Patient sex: M
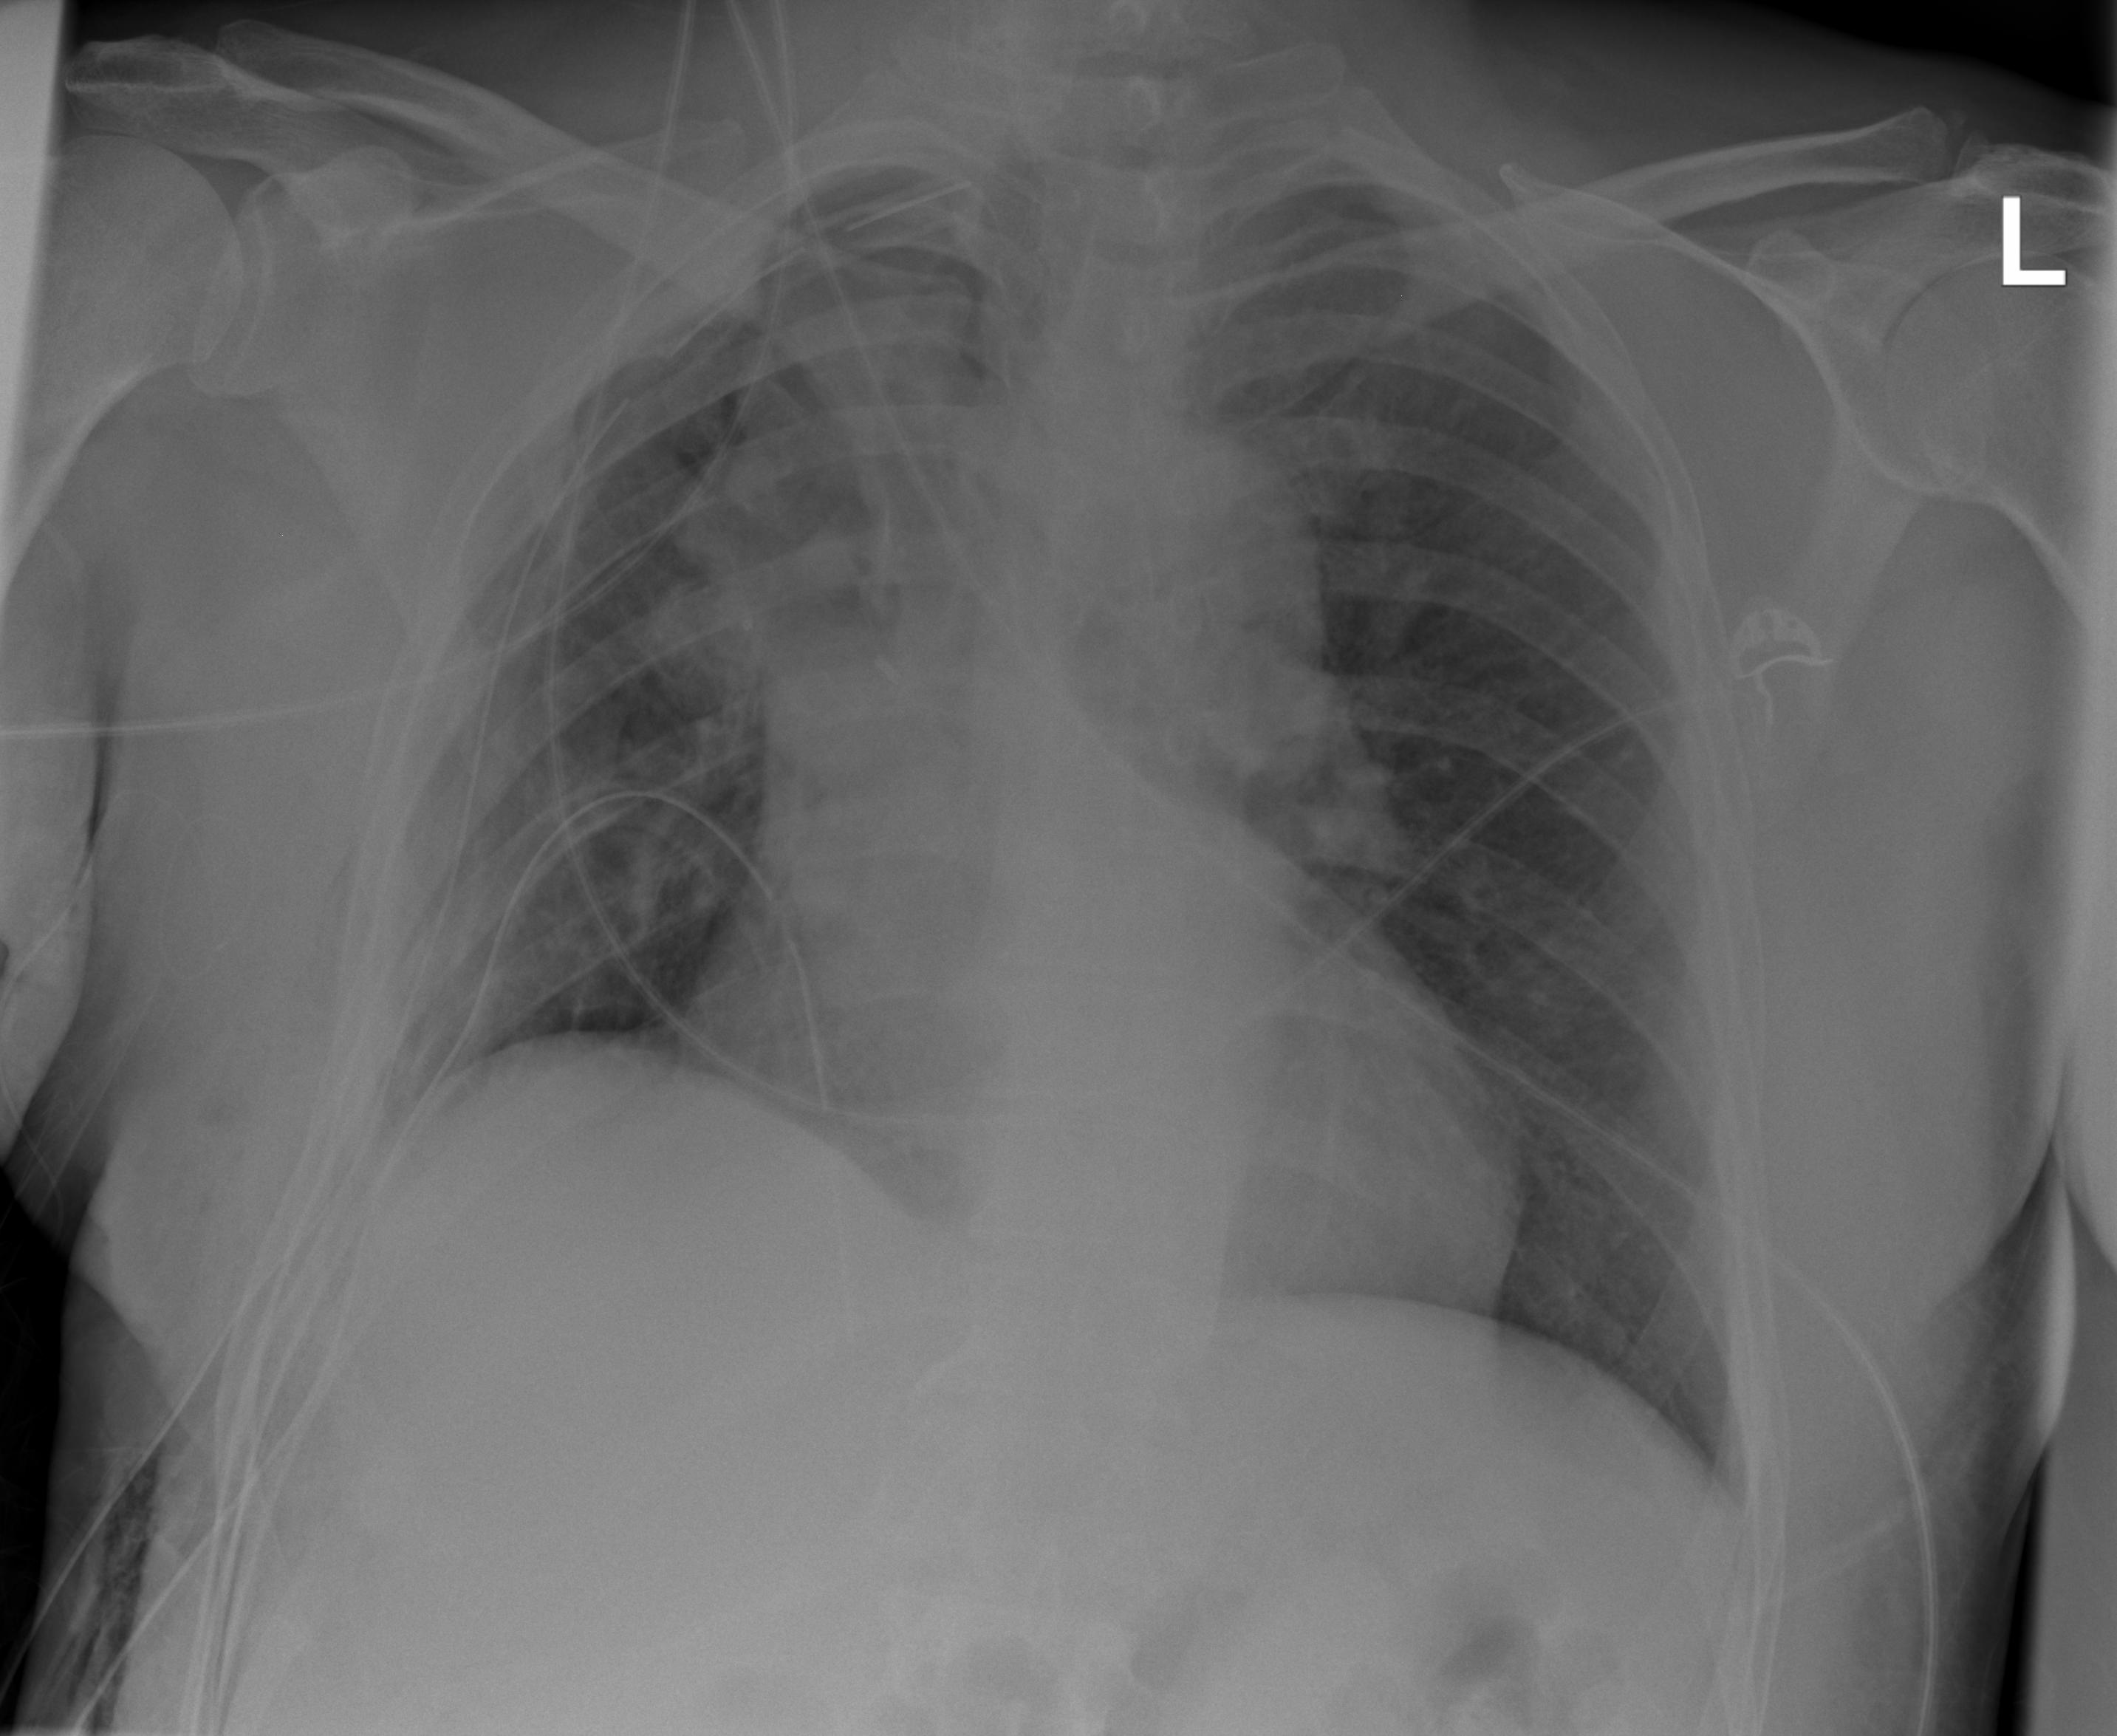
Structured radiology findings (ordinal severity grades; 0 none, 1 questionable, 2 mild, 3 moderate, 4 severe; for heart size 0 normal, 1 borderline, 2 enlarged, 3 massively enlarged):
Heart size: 1
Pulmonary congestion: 2
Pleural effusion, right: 2
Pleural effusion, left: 0
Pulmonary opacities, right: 2
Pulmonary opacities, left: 0
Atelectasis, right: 2
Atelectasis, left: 0